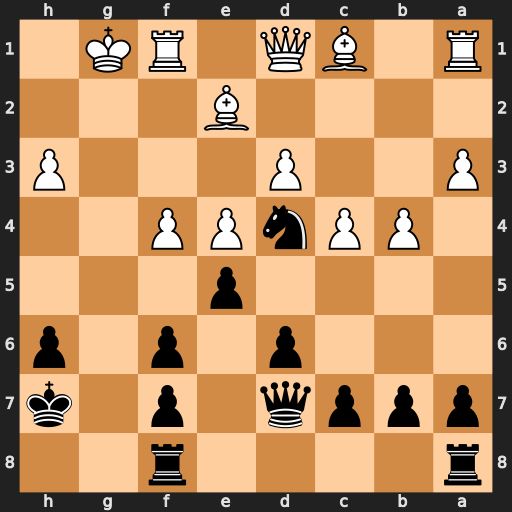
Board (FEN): r4r2/pppq1p1k/3p1p1p/4p3/1PPnPP2/P2P3P/4B3/R1BQ1RK1
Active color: b
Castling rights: -
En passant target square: -
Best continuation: Qxh3 Kf2 Rg8